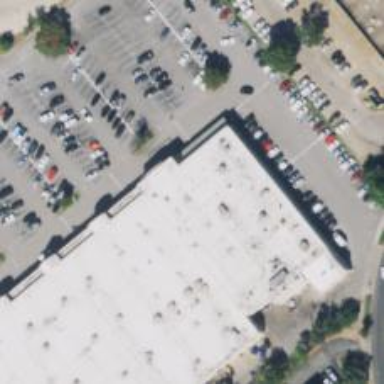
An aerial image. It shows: Supermarket.